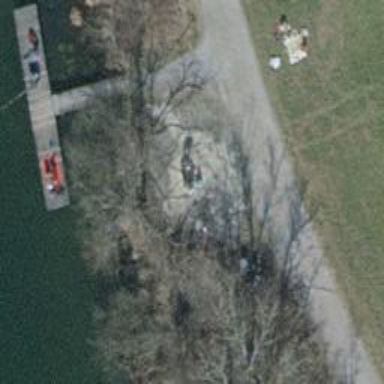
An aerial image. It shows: BBQ amenity.